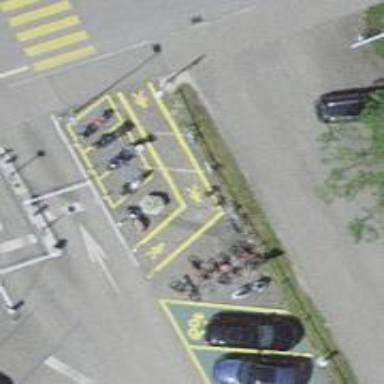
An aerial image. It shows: Bicycle rental service.